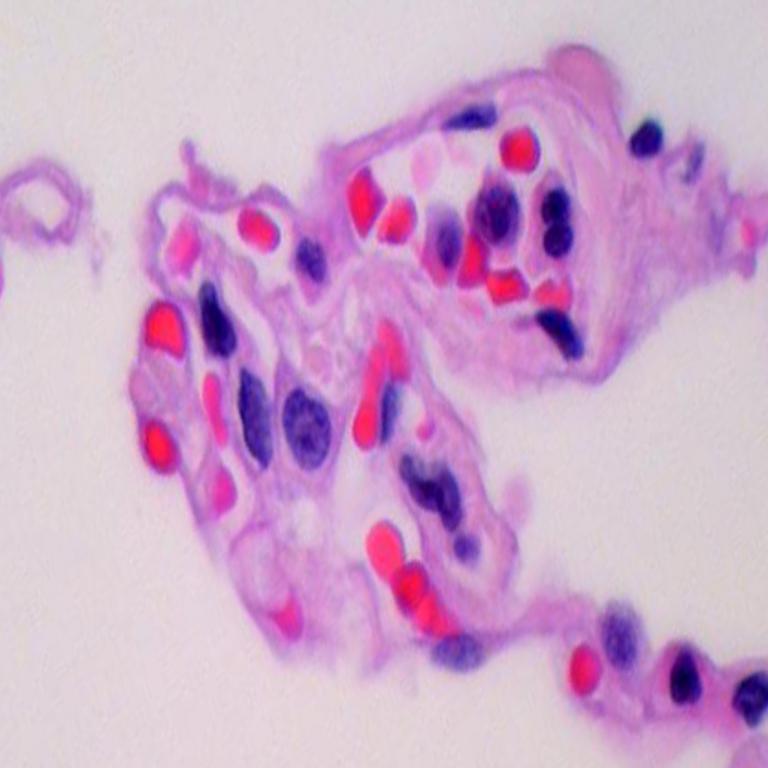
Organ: lung
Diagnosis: benign